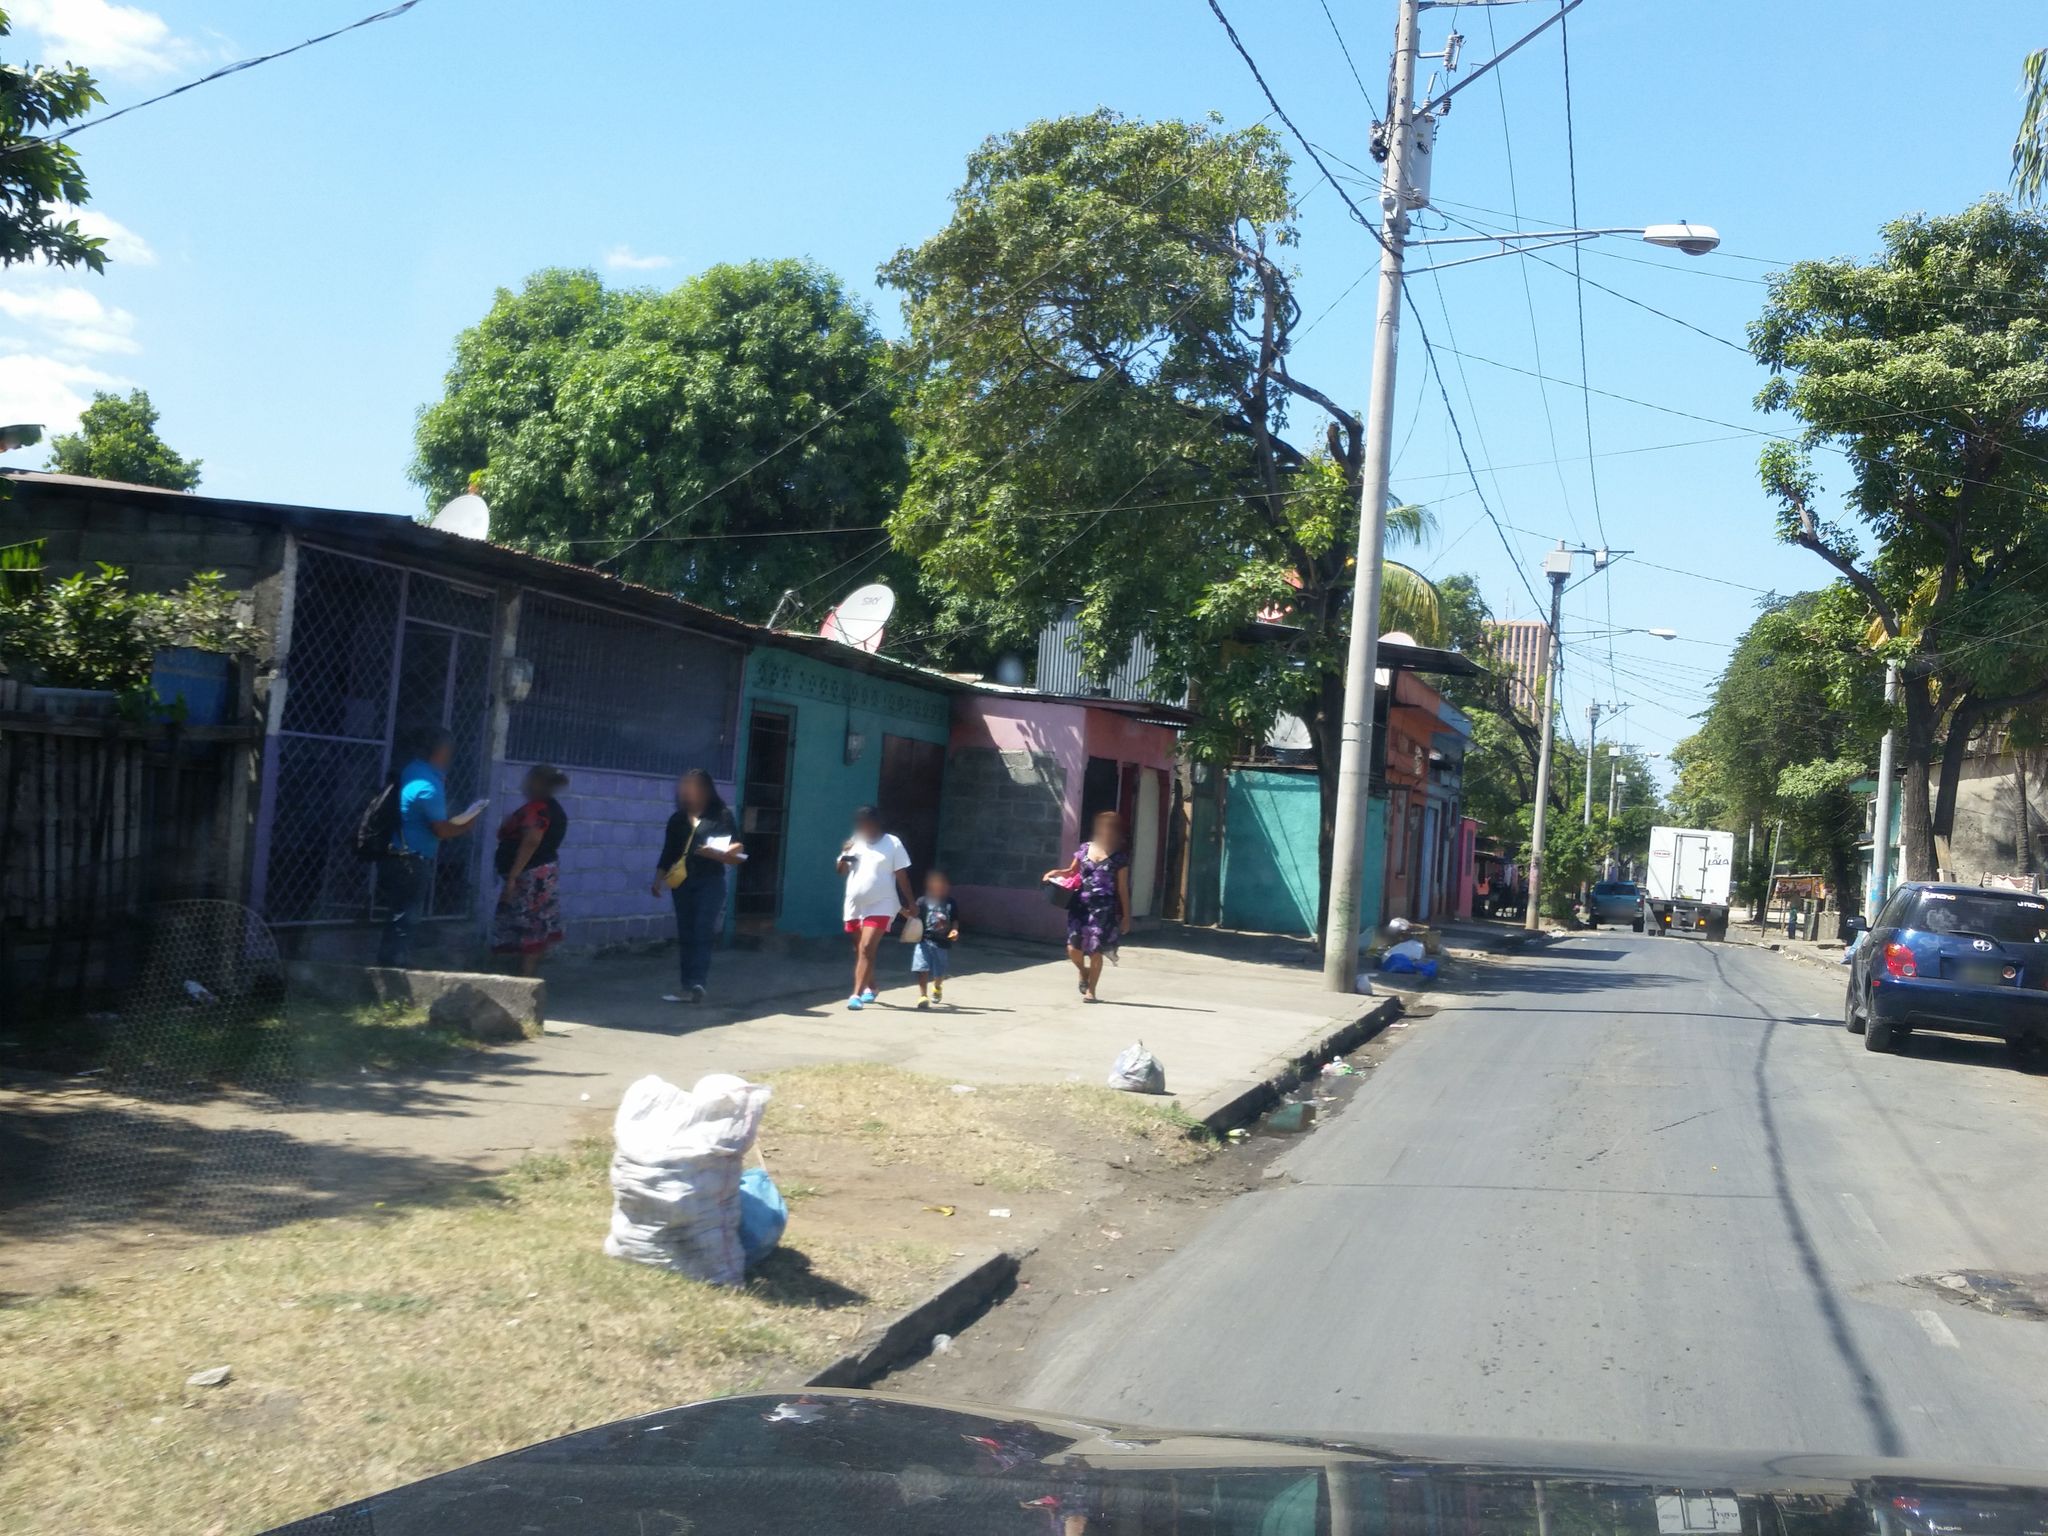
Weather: clear
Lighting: day
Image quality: good
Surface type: driving surface
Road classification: tertiary
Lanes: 2
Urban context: urban centre
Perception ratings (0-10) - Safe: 2.07, Lively: 2.28, Beautiful: 3.64, Boring: 2.27, Depressing: 7.17, Wealthy: 1.06